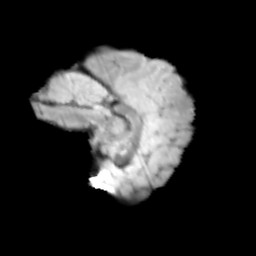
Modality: T2w
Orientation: sagittal
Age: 13
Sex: male
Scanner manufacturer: siemens
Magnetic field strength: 3 T
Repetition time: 3.8 s
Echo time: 0.07 s